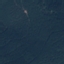
Land use / land cover class: Forest